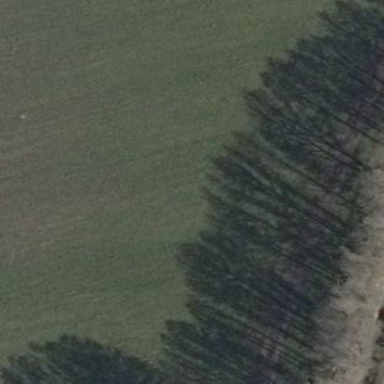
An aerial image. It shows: Deciduous forest dominated by broadleaved trees.